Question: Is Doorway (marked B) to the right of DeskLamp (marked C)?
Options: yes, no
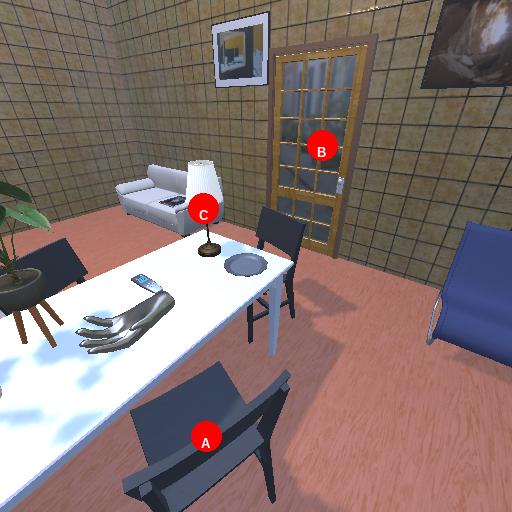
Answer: yes